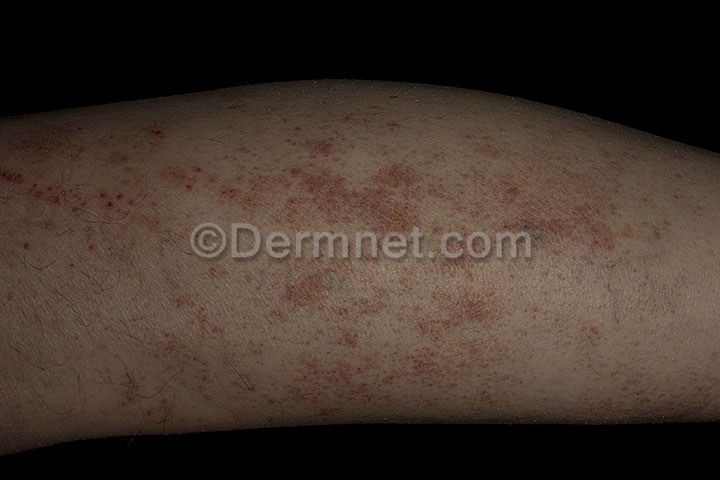
Disease: Vasculitis Photos